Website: home-depot
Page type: payment
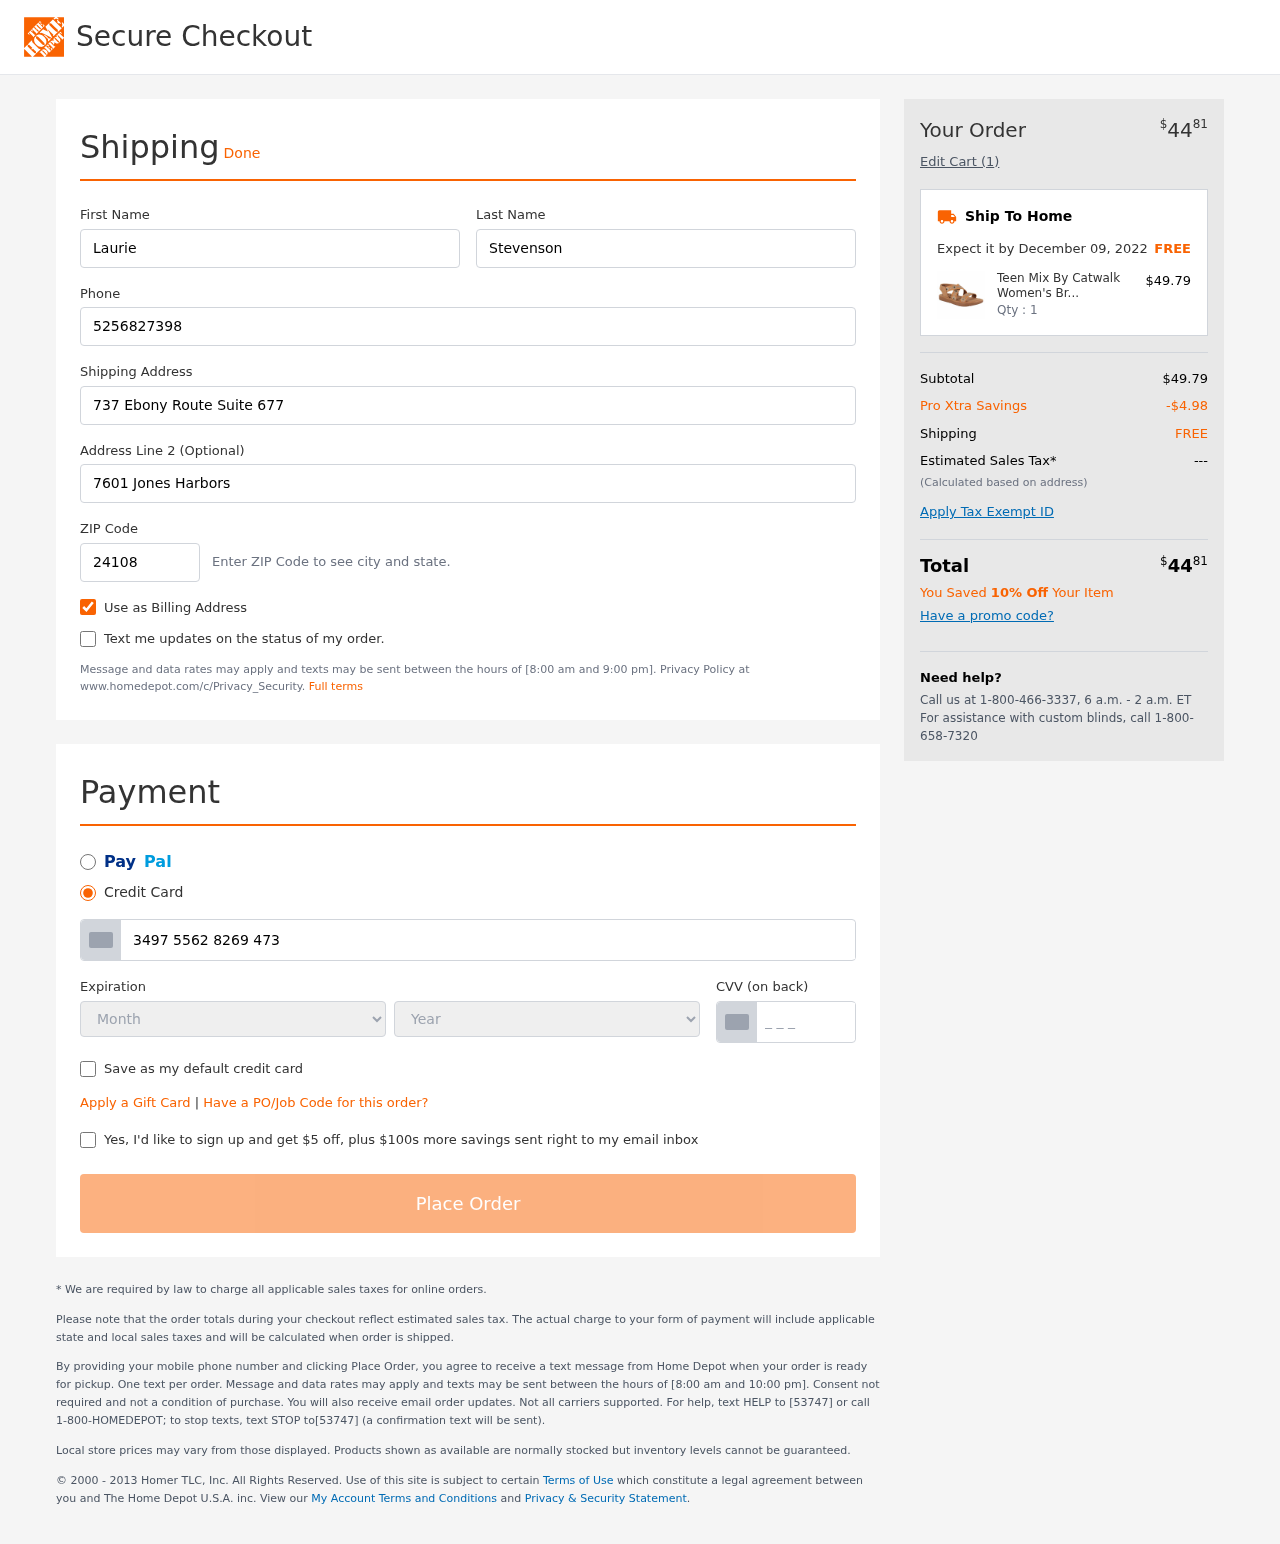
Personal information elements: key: PII_CARD_CVV
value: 6151
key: PII_CARD_EXPIRY_MONTH
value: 09
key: PII_CARD_EXPIRY_YEAR
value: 28
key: PII_CARD_NUMBER
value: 3497 5562 8269 473
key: PII_FIRSTNAME
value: Laurie
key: PII_LASTNAME
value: Stevenson
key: PII_PHONE
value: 5256827398
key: PII_POSTCODE
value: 24108
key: PII_STREET
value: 737 Ebony Route Suite 677
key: PII_STREET2
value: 7601 Jones Harbors
Product elements: key: PRODUCT1_NAME
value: Teen Mix By Catwalk Women's Brown Footwear-4 UK (36 EU) (6 US) (TM4262BR_A)
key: PRODUCT1_PRICE
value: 49.79
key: PRODUCT1_QUANTITY
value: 1
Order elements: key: ORDER_TOTAL
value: $4481
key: ORDER_NUM_ITEMS
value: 1
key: ORDER_DELIVERY_DATE
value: December 09, 2022
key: ORDER_SUBTOTAL
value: $49.79
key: ORDER_DISCOUNT
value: -$4.98
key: ORDER_SHIPPING_COST
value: FREE